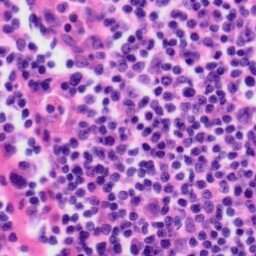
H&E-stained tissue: Tonsil